Field crop: maize
Growth stage: 2
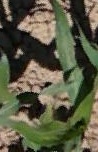
Species: maize